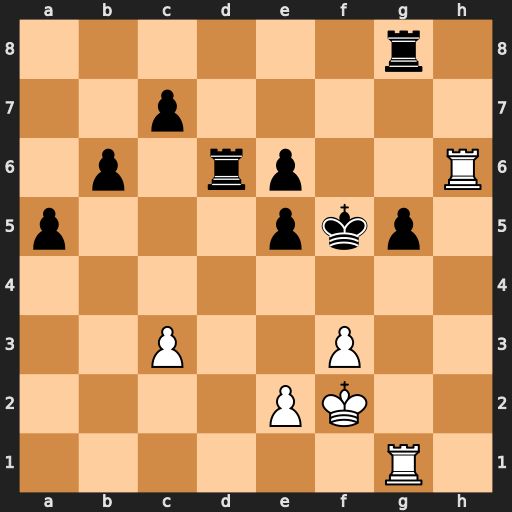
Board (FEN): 6r1/2p5/1p1rp2R/p3pkp1/8/2P2P2/4PK2/6R1
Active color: w
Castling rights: -
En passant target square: -
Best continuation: e4+ Kf4 Rg4#